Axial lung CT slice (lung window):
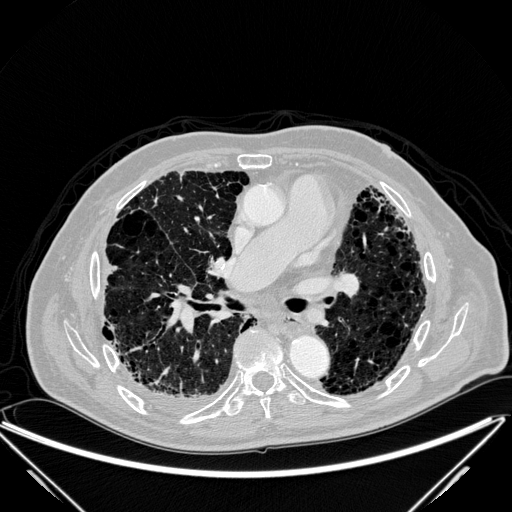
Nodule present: no